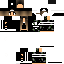
A female human skin with dark skin, wearing brown long hair dressed in a blue hoodie and black pants, featuring a closed mouth.